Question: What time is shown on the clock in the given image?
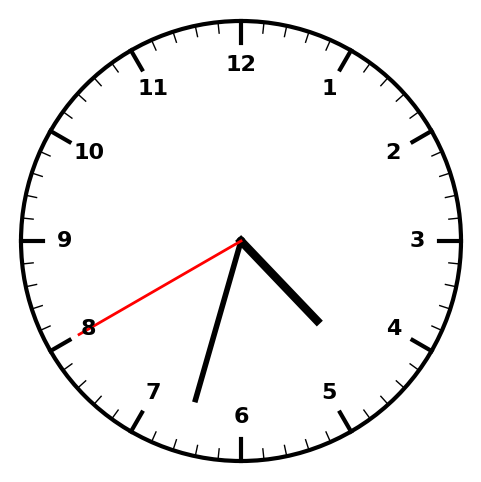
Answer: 04:32:40